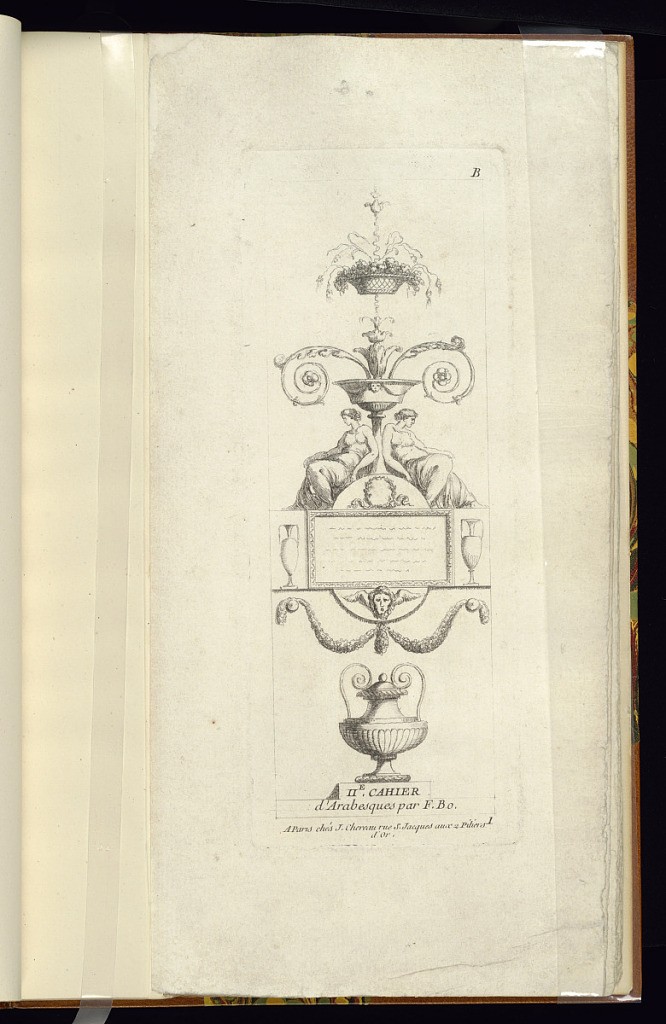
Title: Title Page
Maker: Juste-François Boucher, French, 1736 – 1782
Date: ca. 1775
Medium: Etching on cream laid paper
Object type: Print
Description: Arabesque design featuring vases, mascaron, garland, scrolls, baskets of flowers, and reclined female figures. At center is a plaque with faux-script. The page also serves as the title page of the series.